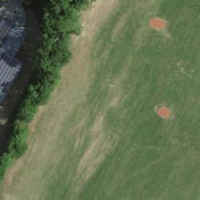
EUNIS habitat code: 53
Species observed at this site:
Cotinus coggygria